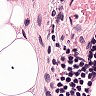
Metastatic tissue present: yes